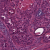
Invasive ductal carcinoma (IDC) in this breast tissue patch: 1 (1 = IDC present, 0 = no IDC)